Field crop: tomato
Growth stage: 2
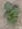
Species: solanum